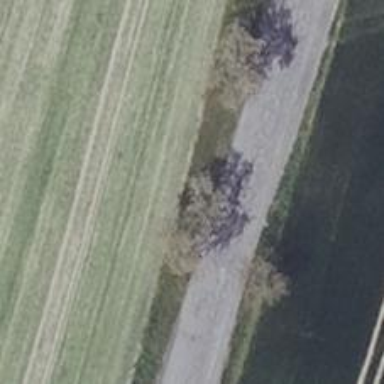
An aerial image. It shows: Deciduous broadleaved tree.